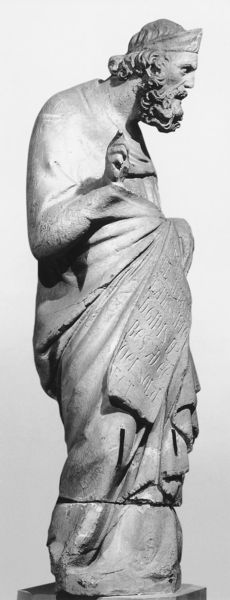
Titel: Statuen von der Domfassade in Siena
Künstler: Giovanni Pisano
Institution: Siena, Museo dell’opera Metropolitana
Schlagwörter: gott, hand, kopf, mann, finger, geste, profil, tuch, bart, falten, knoten, stein, figur, gewand, krone, skulptur, statue, schrift, moses, zeus, heiliger, mitra, schriftstück, grieche, geknotet, testament, buckel, gekrümmt, apostel, messias, bartz, gekümtz